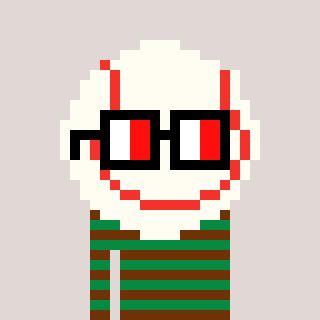
a pixel art character with square glasses with black frames and red eyes, a baseball ball-shaped head and a green-colored body on a warm background